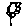
Label: flower